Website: bh-photo
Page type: account-dashboard
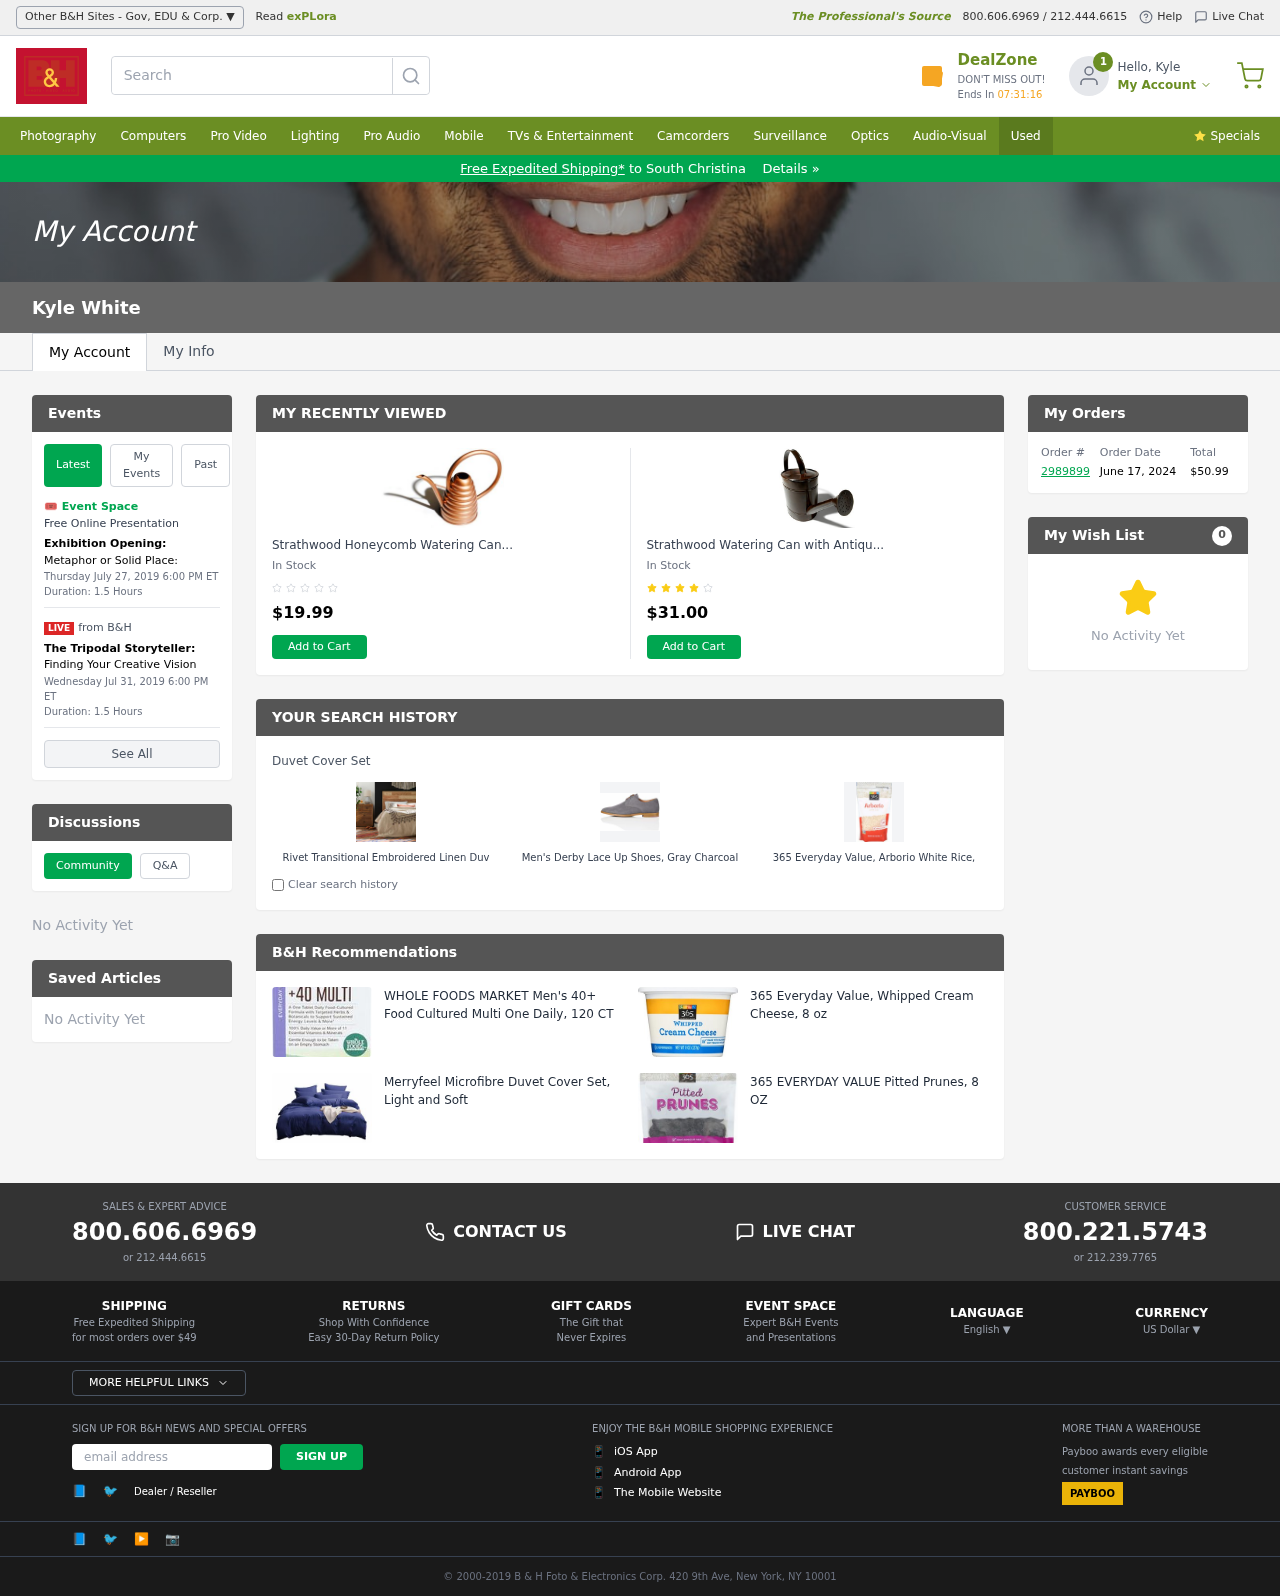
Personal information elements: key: PII_CITY
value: South Christina
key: PII_EMAIL
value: kyle_white@gmail.com
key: PII_FIRSTNAME
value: Kyle
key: PII_FULLNAME
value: Kyle White
Product elements: key: PRODUCT1_NAME
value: Strathwood Honeycomb Watering Can
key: PRODUCT1_PRICE
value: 19.99
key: PRODUCT2_NAME
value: Strathwood Watering Can with Antique Bronze Finish
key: PRODUCT2_PRICE
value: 31
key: PRODUCT3_ITEM_CATEGORY
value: Duvet Cover Set
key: PRODUCT3_NAME
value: Rivet Transitional Embroidered Linen Duvet Cover Set
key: PRODUCT4_NAME
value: Men's Derby Lace Up Shoes, Gray Charcoal, US 9
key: PRODUCT5_NAME
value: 365 Everyday Value, Arborio White Rice, 16 oz
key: PRODUCT6_NAME
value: WHOLE FOODS MARKET Men's 40+ Food Cultured Multi One Daily, 120 CT
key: PRODUCT7_NAME
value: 365 Everyday Value, Whipped Cream Cheese, 8 oz
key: PRODUCT8_NAME
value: Merryfeel Microfibre Duvet Cover Set, Light and Soft
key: PRODUCT9_NAME
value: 365 EVERYDAY VALUE Pitted Prunes, 8 OZ
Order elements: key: ORDER_ID
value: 2989899
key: ORDER_DATE
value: June 17, 2024
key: ORDER_TOTAL
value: $50.99
Other elements: key: WISHLIST_COUNT
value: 0